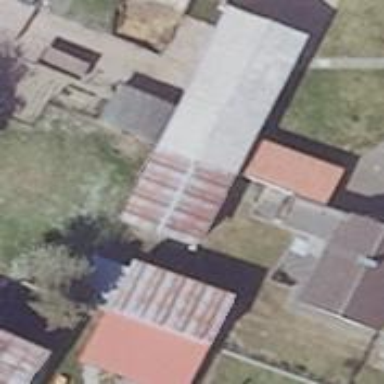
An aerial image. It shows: Building with gabled gray roof.